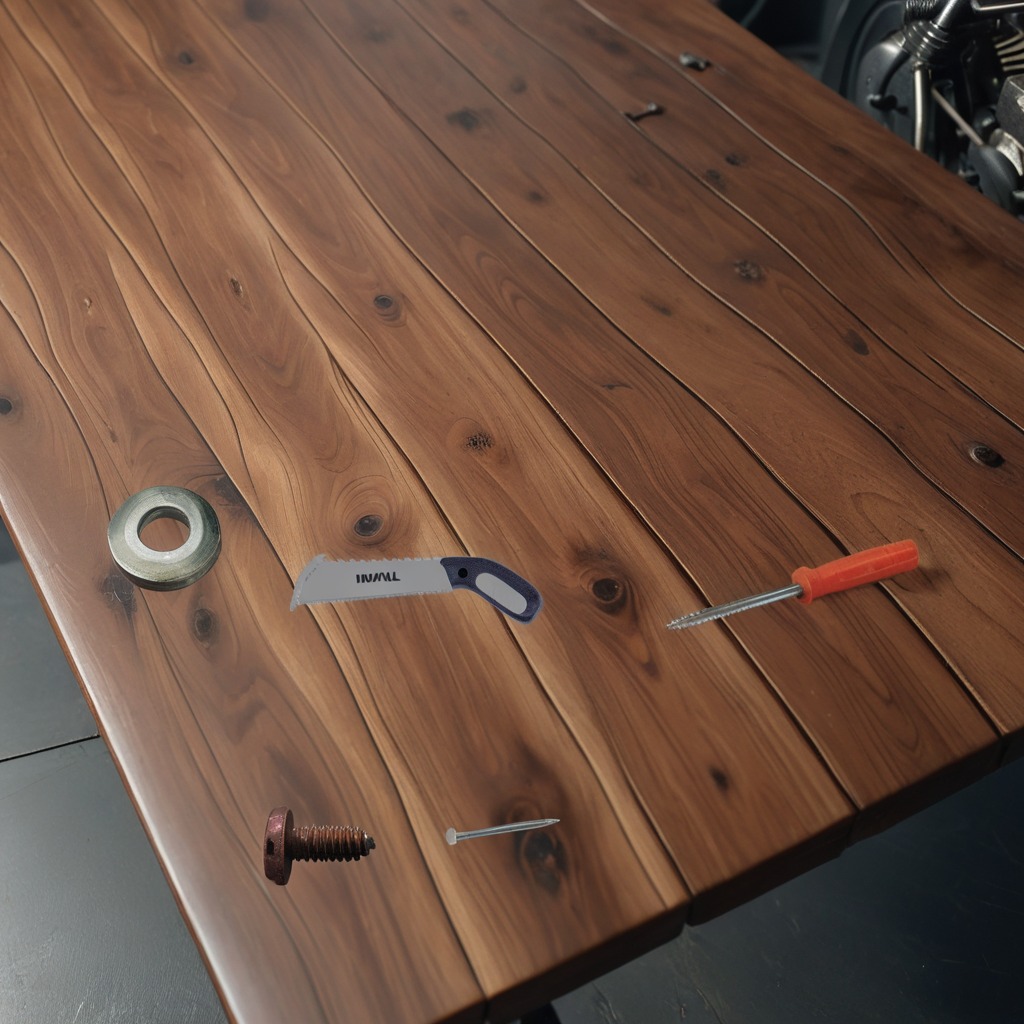
A flat metal washer, a metal machine screw, an iron nail, a handheld metal saw, and a screwdriver are lying on an oil-spilled wooden table in a vintage motorcycle garage.